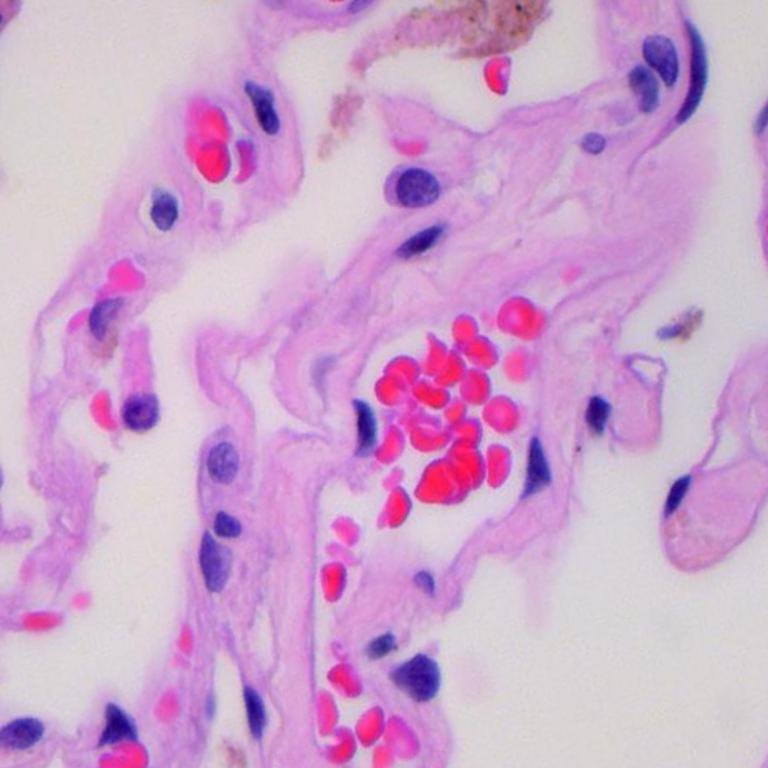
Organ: lung
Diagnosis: benign